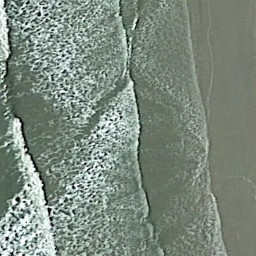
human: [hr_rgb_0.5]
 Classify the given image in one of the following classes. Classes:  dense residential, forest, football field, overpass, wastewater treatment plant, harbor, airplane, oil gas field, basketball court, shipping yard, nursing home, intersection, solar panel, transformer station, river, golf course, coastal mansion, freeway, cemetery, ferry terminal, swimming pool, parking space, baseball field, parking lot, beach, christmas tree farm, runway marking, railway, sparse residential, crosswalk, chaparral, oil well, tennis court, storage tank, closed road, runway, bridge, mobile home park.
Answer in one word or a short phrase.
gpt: beach